Field crop: maize
Growth stage: 2
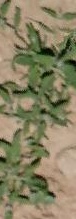
Species: atriplex